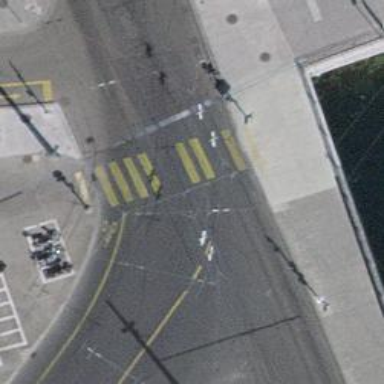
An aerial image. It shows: Residential road with asphalt surface crossing over bridge. The bridge has trolley wires.